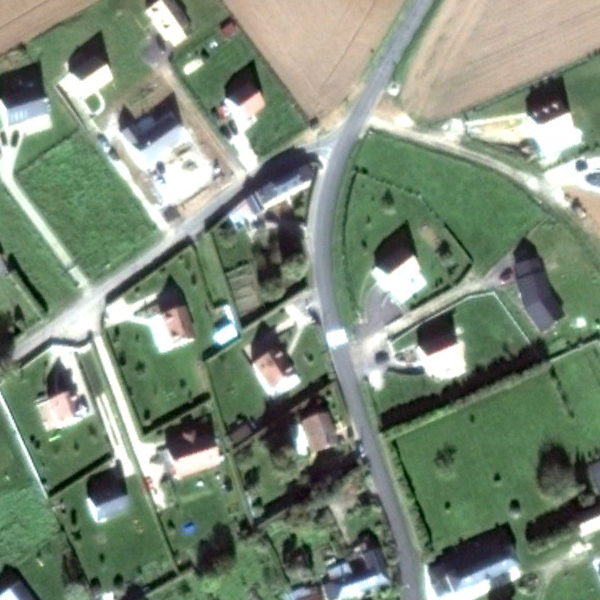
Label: MediumResidential